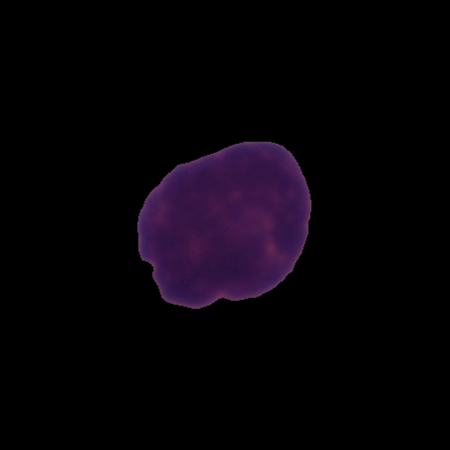
Label: healthy